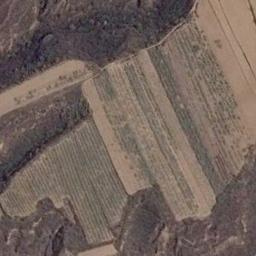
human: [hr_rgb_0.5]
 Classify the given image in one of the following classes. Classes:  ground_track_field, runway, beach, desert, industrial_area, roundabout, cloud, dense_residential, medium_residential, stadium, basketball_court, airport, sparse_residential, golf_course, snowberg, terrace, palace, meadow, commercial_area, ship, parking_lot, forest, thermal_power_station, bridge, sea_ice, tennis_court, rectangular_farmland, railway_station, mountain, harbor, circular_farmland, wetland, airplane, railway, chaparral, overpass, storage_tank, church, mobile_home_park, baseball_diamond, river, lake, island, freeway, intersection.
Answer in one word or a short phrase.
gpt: terrace